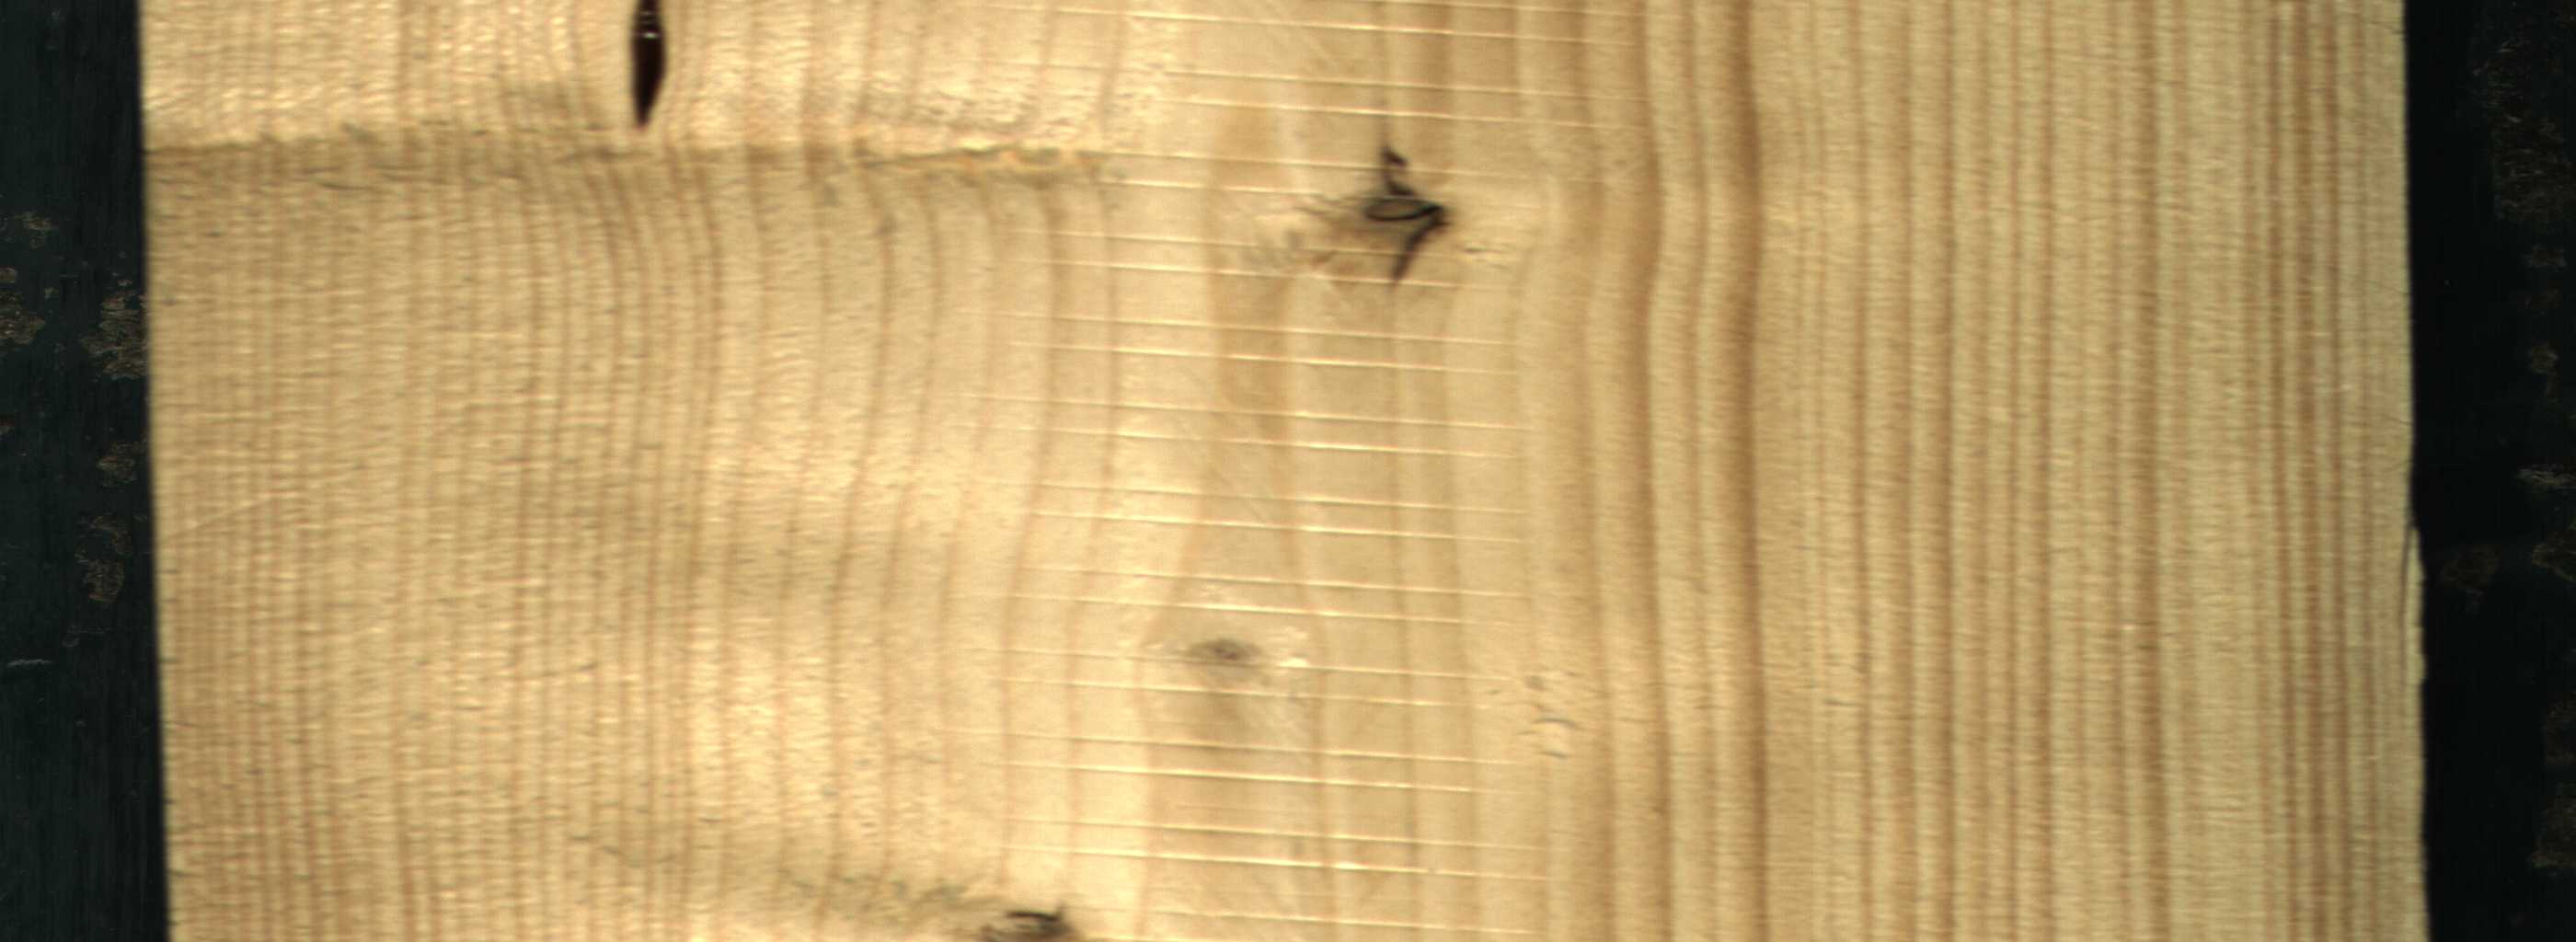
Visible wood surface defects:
resin
Dead_Knot
Live_Knot
Live_Knot